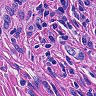
Metastatic tissue present: yes